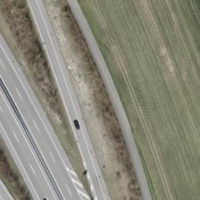
EUNIS habitat code: 57
Species observed at this site:
Orchis militaris
Primula veris